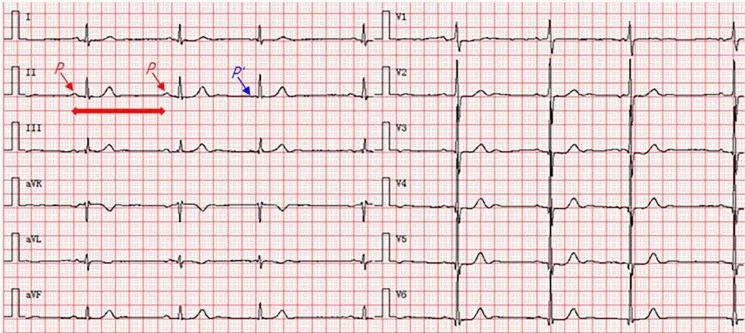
Twelve-lead synchronous ECG shows sinus node conduction abnormalities. (A) An increase in the P-P intervals and the rhythm of <60 beats/min represent sinus bradycardia (take longer horizontal red arrow blue in the lead II as the example); the third P-wave (P') in all 12 leads that occurred earlier indicates premature atrial beats (take shorter horizontal blue arrow in the lead II as the example).
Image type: electrography (ekg)